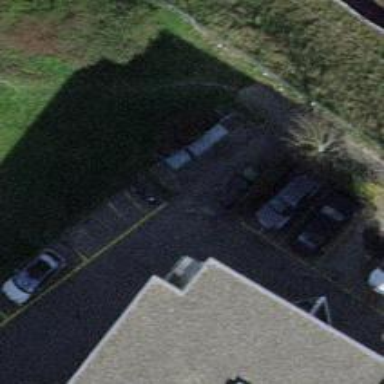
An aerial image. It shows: Bollard.